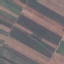
Land use / land cover: AnnualCrop